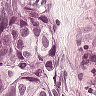
Metastatic tissue present: yes